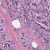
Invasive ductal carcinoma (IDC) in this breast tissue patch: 1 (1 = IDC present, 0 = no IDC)